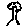
Label: tree